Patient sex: M
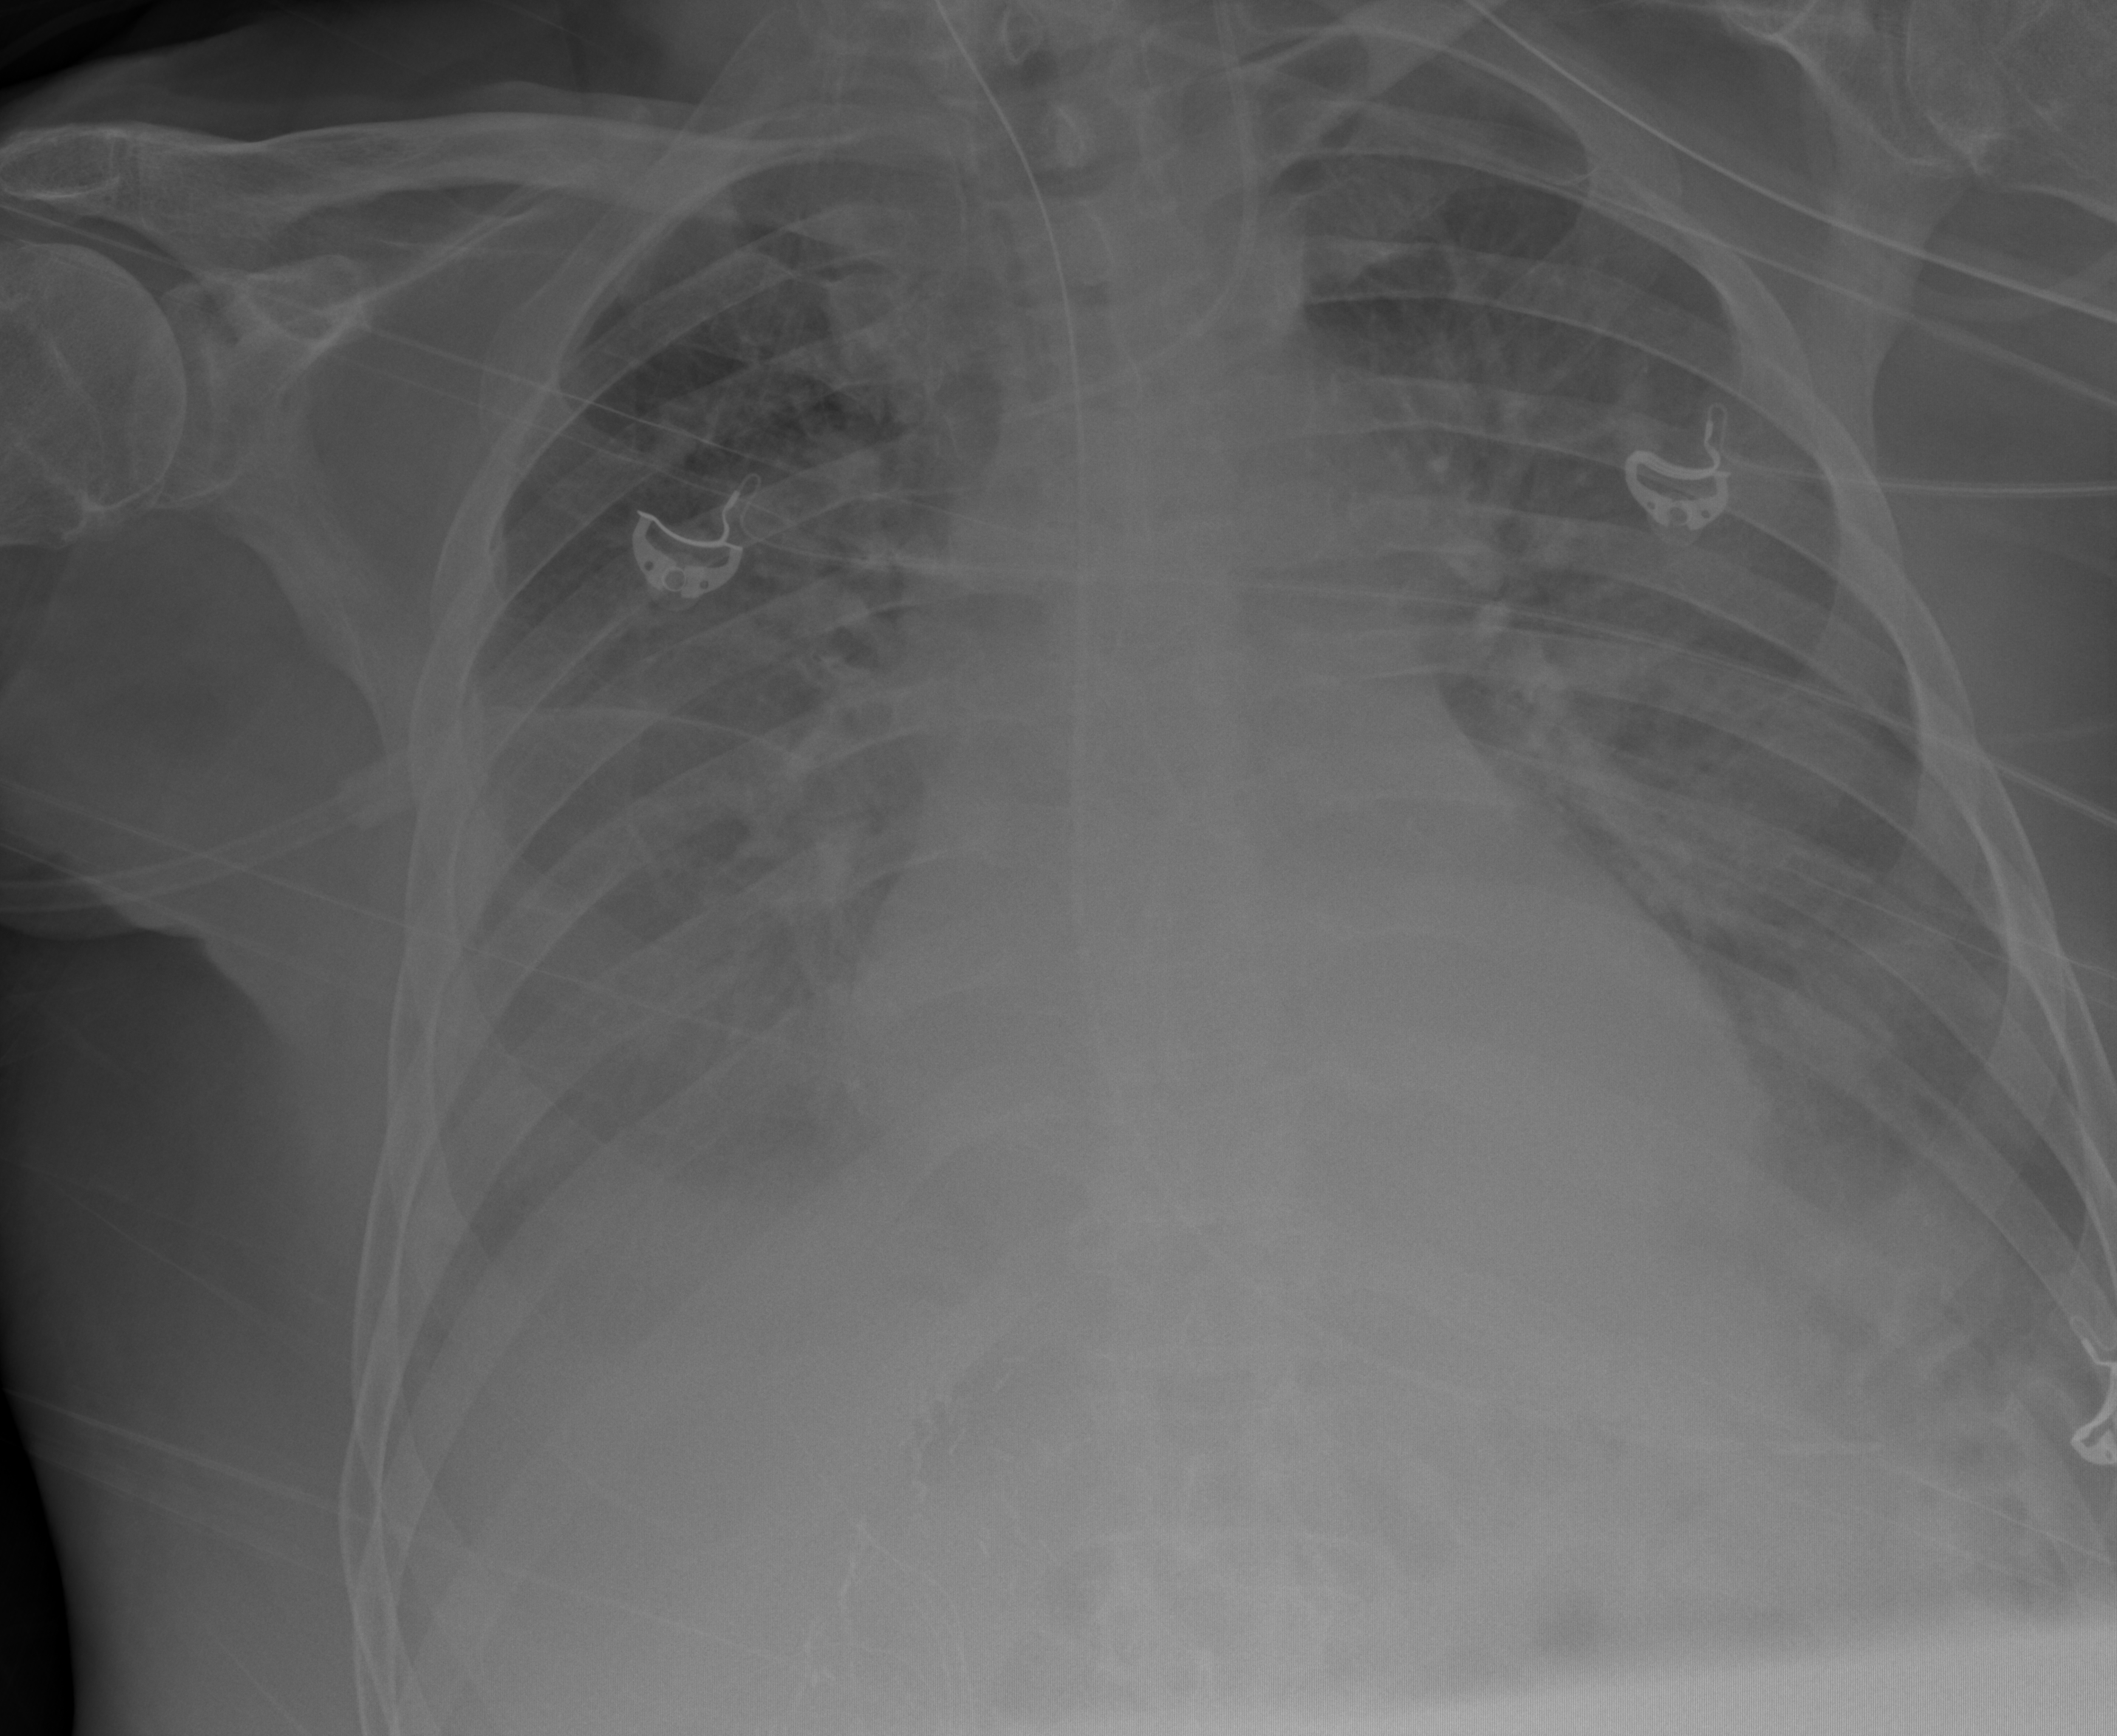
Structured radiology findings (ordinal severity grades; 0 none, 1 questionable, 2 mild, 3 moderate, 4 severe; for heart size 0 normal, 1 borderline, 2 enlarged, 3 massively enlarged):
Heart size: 1
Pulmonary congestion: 2
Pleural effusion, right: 3
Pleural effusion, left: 2
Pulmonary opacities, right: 0
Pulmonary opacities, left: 2
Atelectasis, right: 2
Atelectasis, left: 2